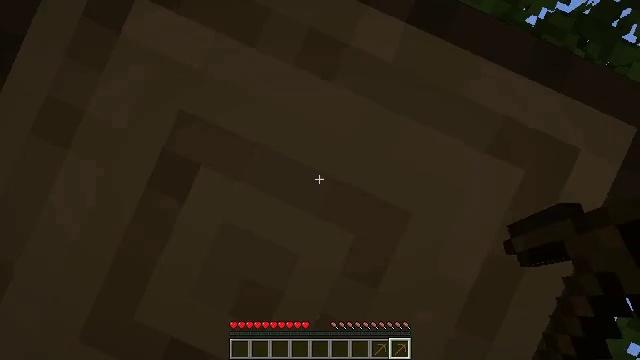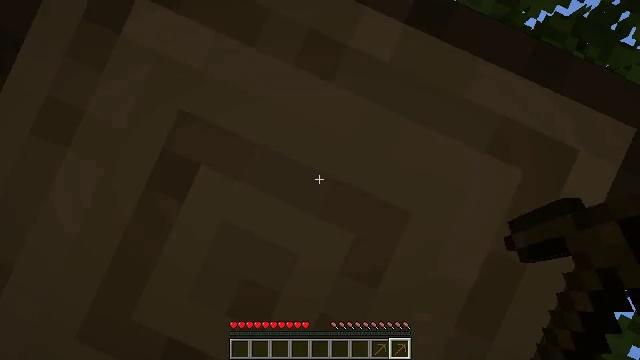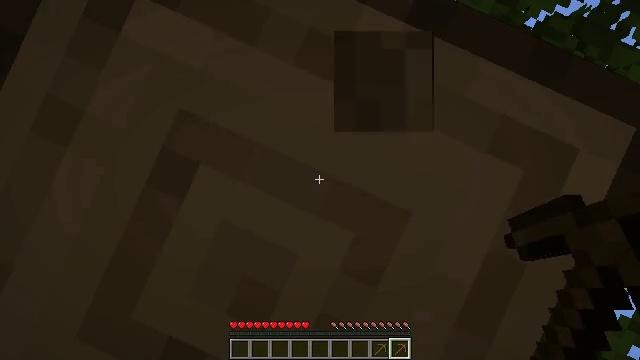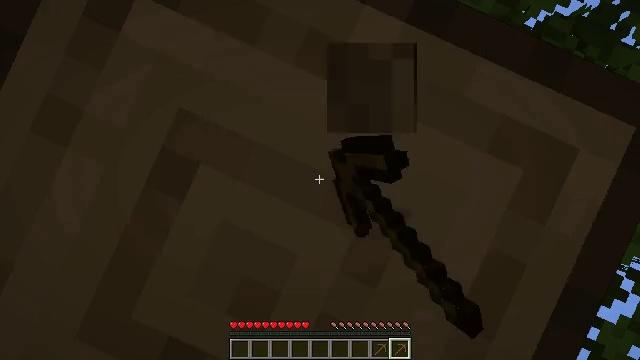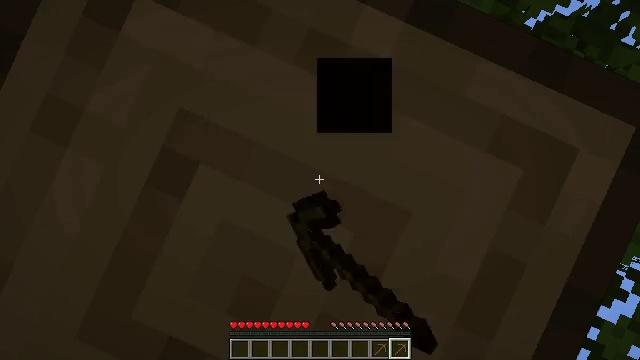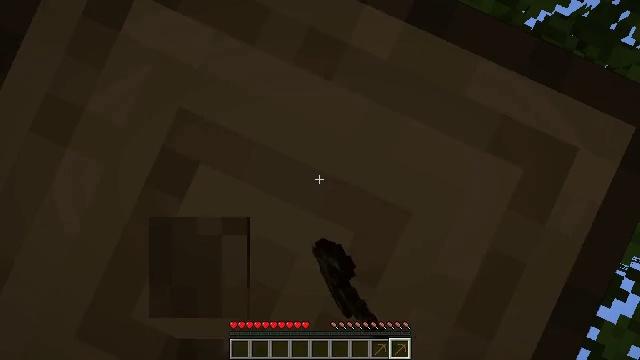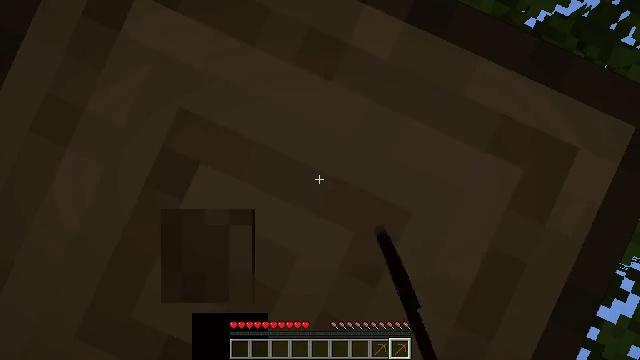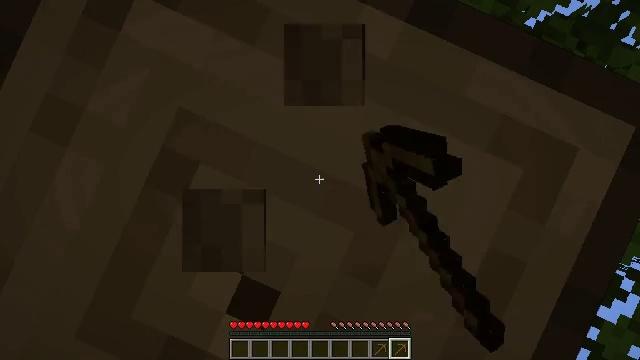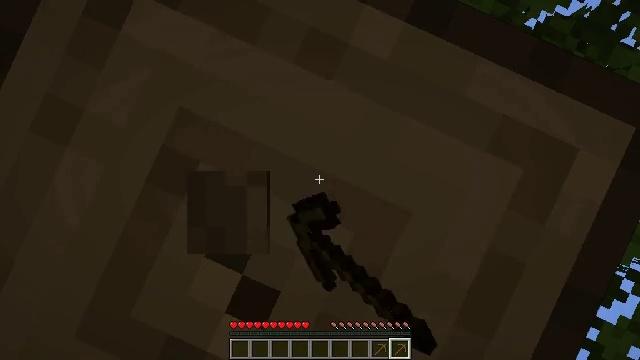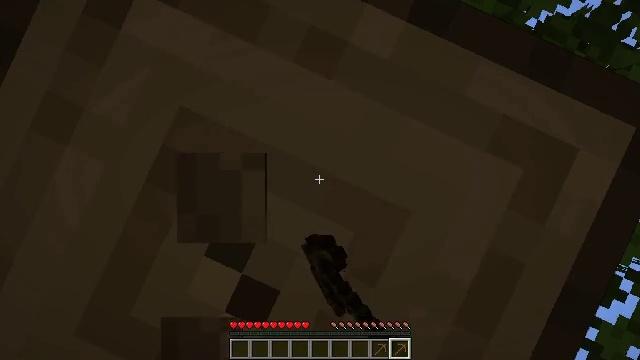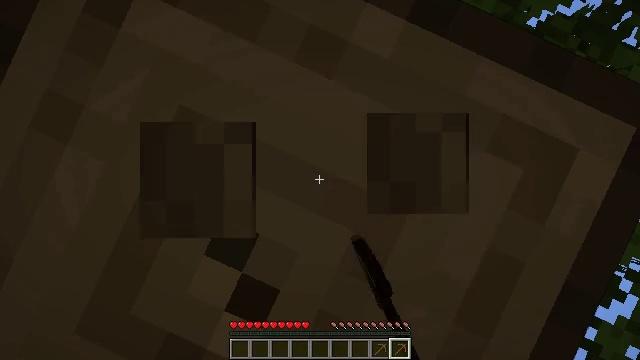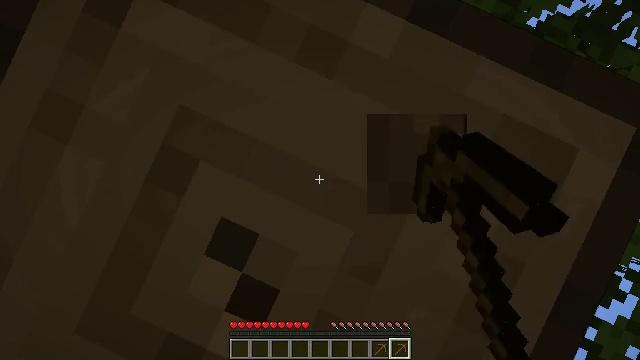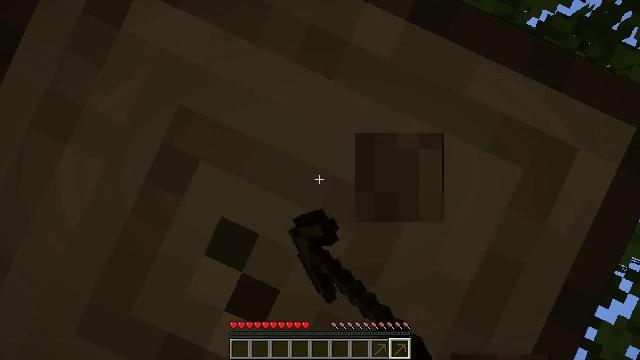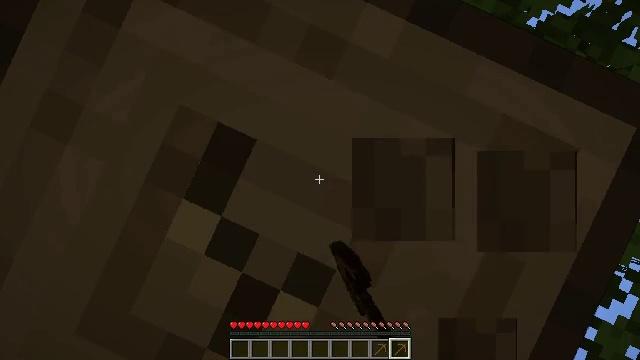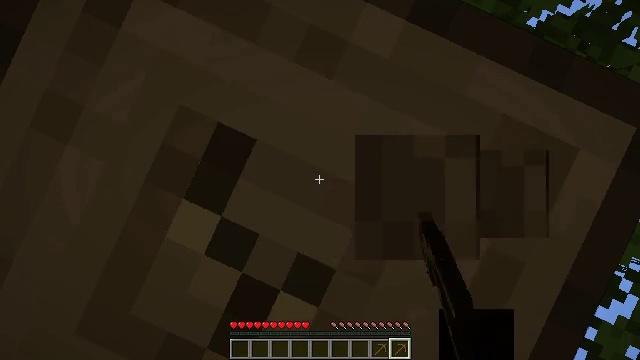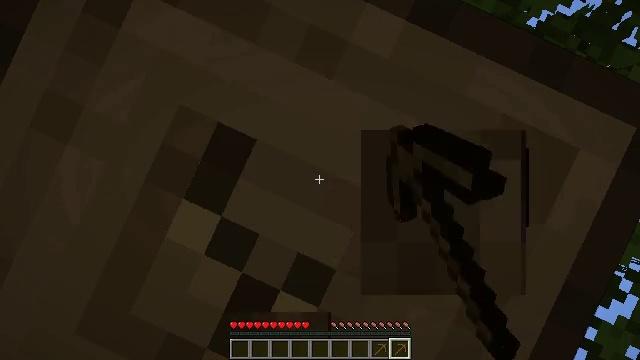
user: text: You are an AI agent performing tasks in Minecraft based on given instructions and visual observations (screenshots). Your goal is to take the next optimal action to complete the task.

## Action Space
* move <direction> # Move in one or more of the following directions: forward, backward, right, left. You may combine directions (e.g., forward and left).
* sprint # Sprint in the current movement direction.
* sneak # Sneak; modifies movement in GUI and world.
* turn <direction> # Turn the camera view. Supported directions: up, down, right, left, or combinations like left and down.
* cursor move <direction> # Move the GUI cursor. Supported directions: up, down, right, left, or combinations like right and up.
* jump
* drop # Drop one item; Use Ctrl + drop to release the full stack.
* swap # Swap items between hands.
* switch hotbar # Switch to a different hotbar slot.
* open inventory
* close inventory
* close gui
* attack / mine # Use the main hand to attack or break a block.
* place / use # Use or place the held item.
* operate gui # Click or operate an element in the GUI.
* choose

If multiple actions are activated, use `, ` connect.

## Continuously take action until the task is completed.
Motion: motion action
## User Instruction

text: Mine the oak log.
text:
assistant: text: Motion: no_op
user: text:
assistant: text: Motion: attack / mine
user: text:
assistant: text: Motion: attack / mine
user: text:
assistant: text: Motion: attack / mine
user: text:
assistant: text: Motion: attack / mine
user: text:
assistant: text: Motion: attack / mine
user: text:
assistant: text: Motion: attack / mine
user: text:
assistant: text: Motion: attack / mine
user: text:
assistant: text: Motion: attack / mine
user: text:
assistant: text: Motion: attack / mine
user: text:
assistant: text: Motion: attack / mine
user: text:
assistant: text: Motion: attack / mine
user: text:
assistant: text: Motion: attack / mine
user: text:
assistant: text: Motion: attack / mine
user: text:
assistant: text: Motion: attack / mine
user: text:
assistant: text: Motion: attack / mine
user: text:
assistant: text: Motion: attack / mine
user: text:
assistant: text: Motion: attack / mine
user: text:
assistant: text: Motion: attack / mine
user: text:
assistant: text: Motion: attack / mine
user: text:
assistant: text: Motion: attack / mine
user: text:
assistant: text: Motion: attack / mine
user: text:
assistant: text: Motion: attack / mine
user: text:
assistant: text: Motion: attack / mine
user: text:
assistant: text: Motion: attack / mine
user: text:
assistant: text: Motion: attack / mine
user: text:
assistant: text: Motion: attack / mine
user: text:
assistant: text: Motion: attack / mine
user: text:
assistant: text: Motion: attack / mine
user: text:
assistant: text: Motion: attack / mine